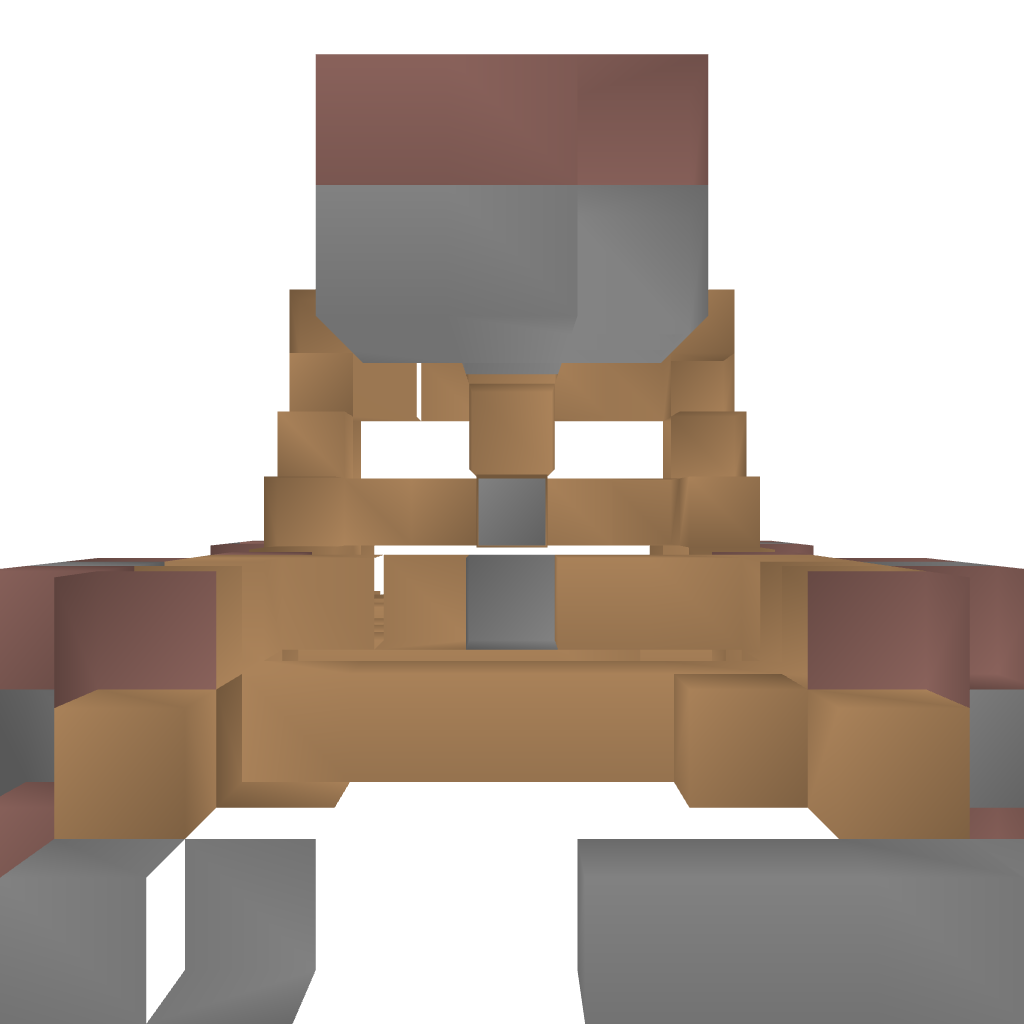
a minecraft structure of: catapult good quality